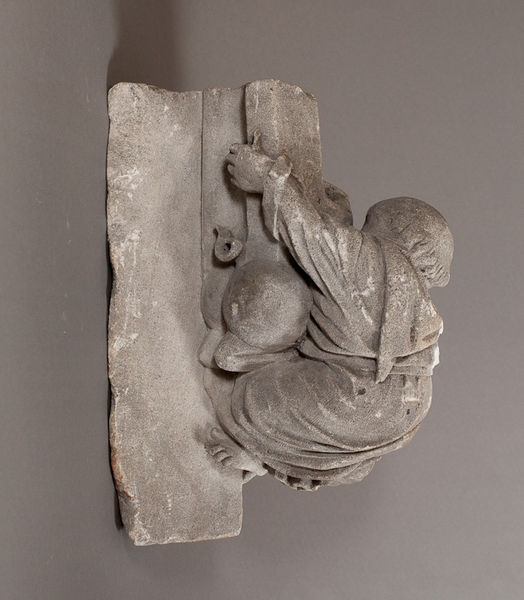
Titel: Fragment of Corbel Representing Monk with Pig from Rouen
Standort: Amherst (Massachusetts, USA)
Institution: Mead Art Museum, Amherst College
Schlagwörter: klettern, church, folds, hands, men, white, arm, bench, gray, grey, hair, lady, robe, wall, decorative, hand, man, rock, stone, head, young, boy, child, feet, sideways, ornament, fabric, falling, youth, lift, photo, sculpture, statue, children, door, cherub, ancient, clothes, toga, history, art, what, back, detail, foot, monk, cloth, figure, baby, fresco, work, carving, clothing, hanging, round, son, kid, hold, grab, scared, photograph, heavy, broken, bending, daughter, kleid, stein, historic, kind, infant, prisoner, moving, hood, holding, gutter, architectural, grotesque, masonry, s, skulptur, mönch, toes, punishment, carved, tunic, pilar, sphere, lifting, pulling, craft, circular, object, curvy, carve, solid, pull, friar, cowl, musik, handle, climb, kutte, artistic, climbing, spherical, glocke, frock, munk, ascend, naked feet, tiny, tonsur, umarmen, piece, marlbor, cariatide, hold on, grip, clinging, umrarmen, grabbing, holding on, escaping, childclimbing, dolphin, hanging on